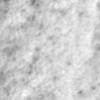
Label: no_change